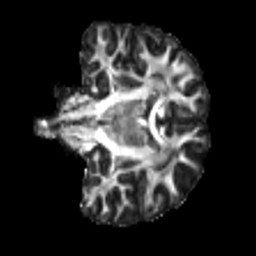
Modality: FA
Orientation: coronal
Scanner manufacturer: siemens
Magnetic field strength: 3 T
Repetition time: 4 s
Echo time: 0.0594 s